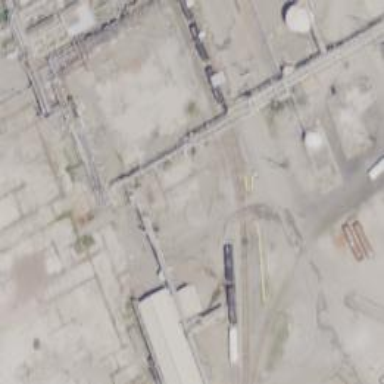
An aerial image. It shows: Railway spur service.